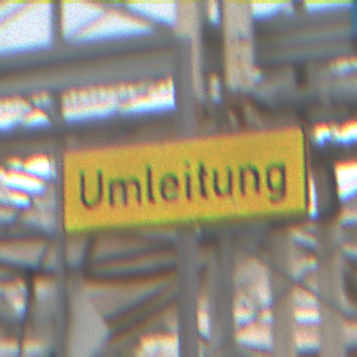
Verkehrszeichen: Umleitungsankuendigung
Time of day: Midday
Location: Roofed (Special)
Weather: Overcast
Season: NotSpecified
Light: Natural